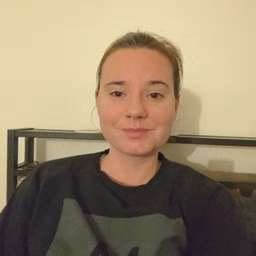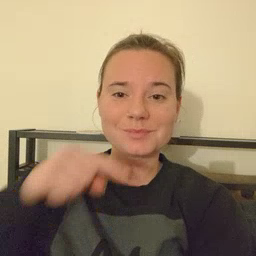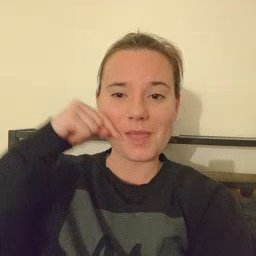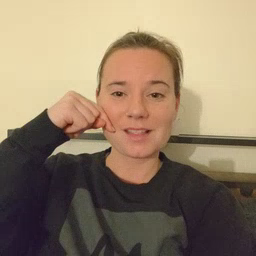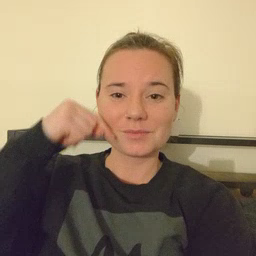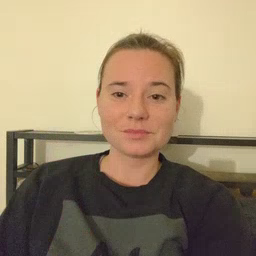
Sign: smile